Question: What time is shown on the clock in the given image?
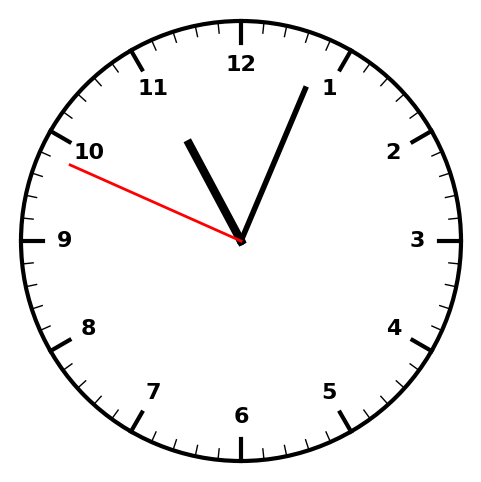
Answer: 11:03:49